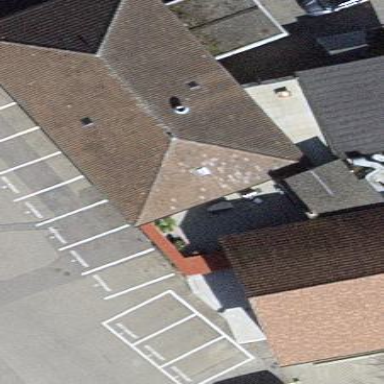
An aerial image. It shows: Restaurant building.